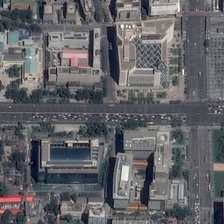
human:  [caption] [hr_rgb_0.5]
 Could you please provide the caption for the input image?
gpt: many buildings and some green trees are around a crossroads in a commercial area .

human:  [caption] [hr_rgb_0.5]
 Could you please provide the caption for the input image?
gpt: many buildings and some green trees are around a crossroads in a commercial area .

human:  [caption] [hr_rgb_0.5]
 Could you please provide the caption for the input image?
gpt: many buildings and some green trees are around a crossroads in a commercial area .

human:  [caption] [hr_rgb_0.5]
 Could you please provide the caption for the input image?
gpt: many buildings and some green trees are around a crossroads in a commercial area .

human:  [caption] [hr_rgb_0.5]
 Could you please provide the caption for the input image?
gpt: many buildings and some green trees are around a crossroads in a commercial area .